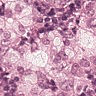
Metastatic tissue present: yes